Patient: sex M, age 66
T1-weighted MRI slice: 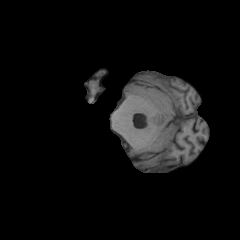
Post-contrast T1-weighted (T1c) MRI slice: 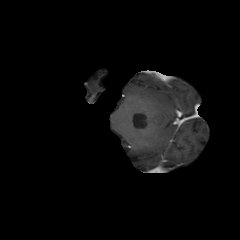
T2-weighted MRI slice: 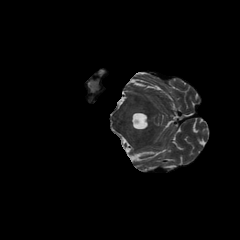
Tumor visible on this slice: no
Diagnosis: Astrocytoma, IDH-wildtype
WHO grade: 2